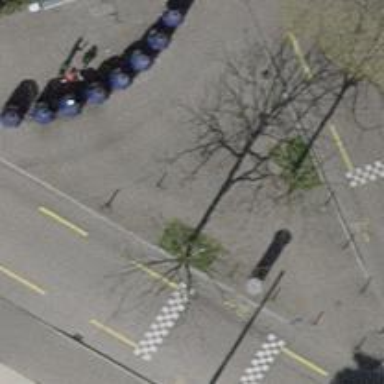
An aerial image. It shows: Kerb serving as barrier.